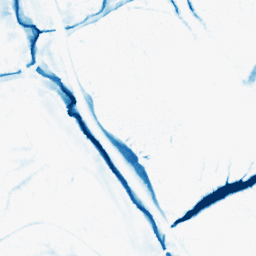
Category: morphological
Decomposition family: morphological_ellipse
Decomposition parameters: operation: closing
width: 20
height: 20
Upsampling method: sinc_hamming
Upsampling parameters: scale: 4
kernel_size: 8
Upsampling scale: 4